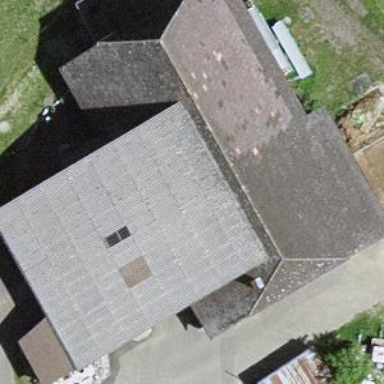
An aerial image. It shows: Rural barn.